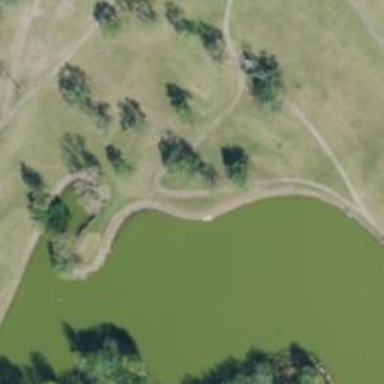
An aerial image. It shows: Path designated for golf carts.